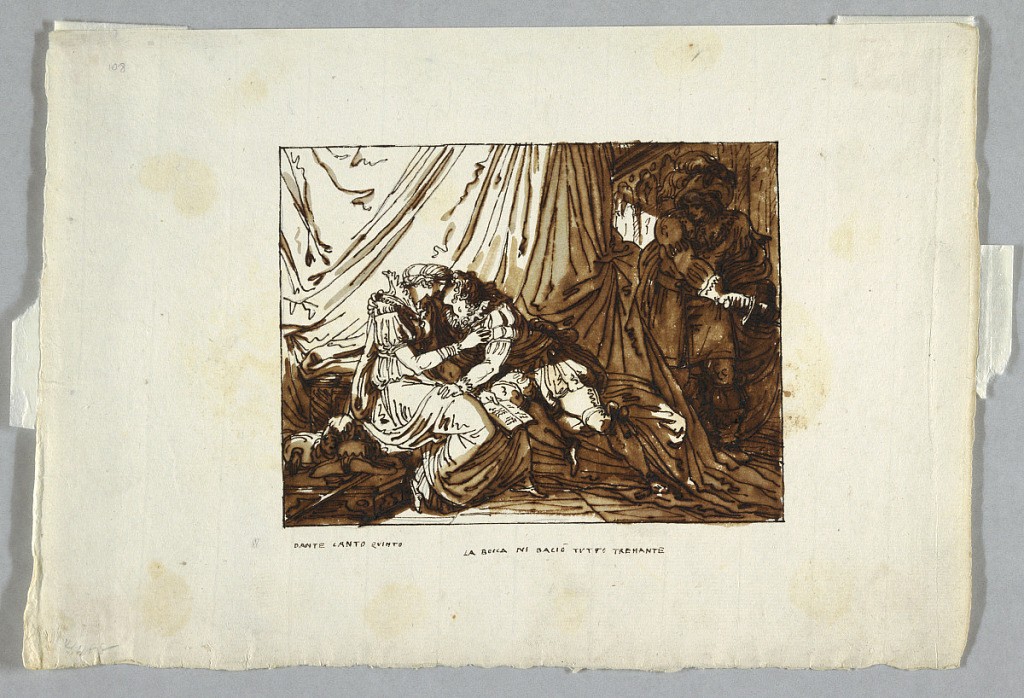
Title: Drawing
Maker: Felice Giani, Italian, 1758–1823
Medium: Pencil. Pen, ink. Sepia wash. Paper
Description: The couple is seated upon a couch, before a curtain. Gionciotto Malatesta, Husband of Francesca from the right rear drawing his sword. Renaissance costumes, Gothic architecture. The couple have been reading tales of Lancelot and Guinevere.???